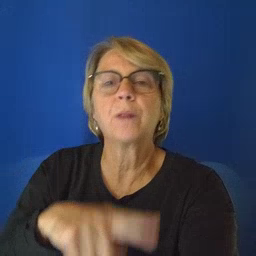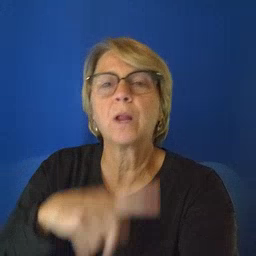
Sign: up